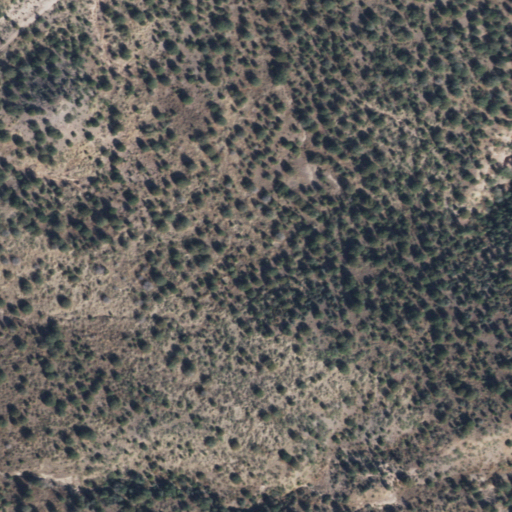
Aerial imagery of plain(s) in Arizona named Mesquite Flat containing only shrub